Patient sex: F
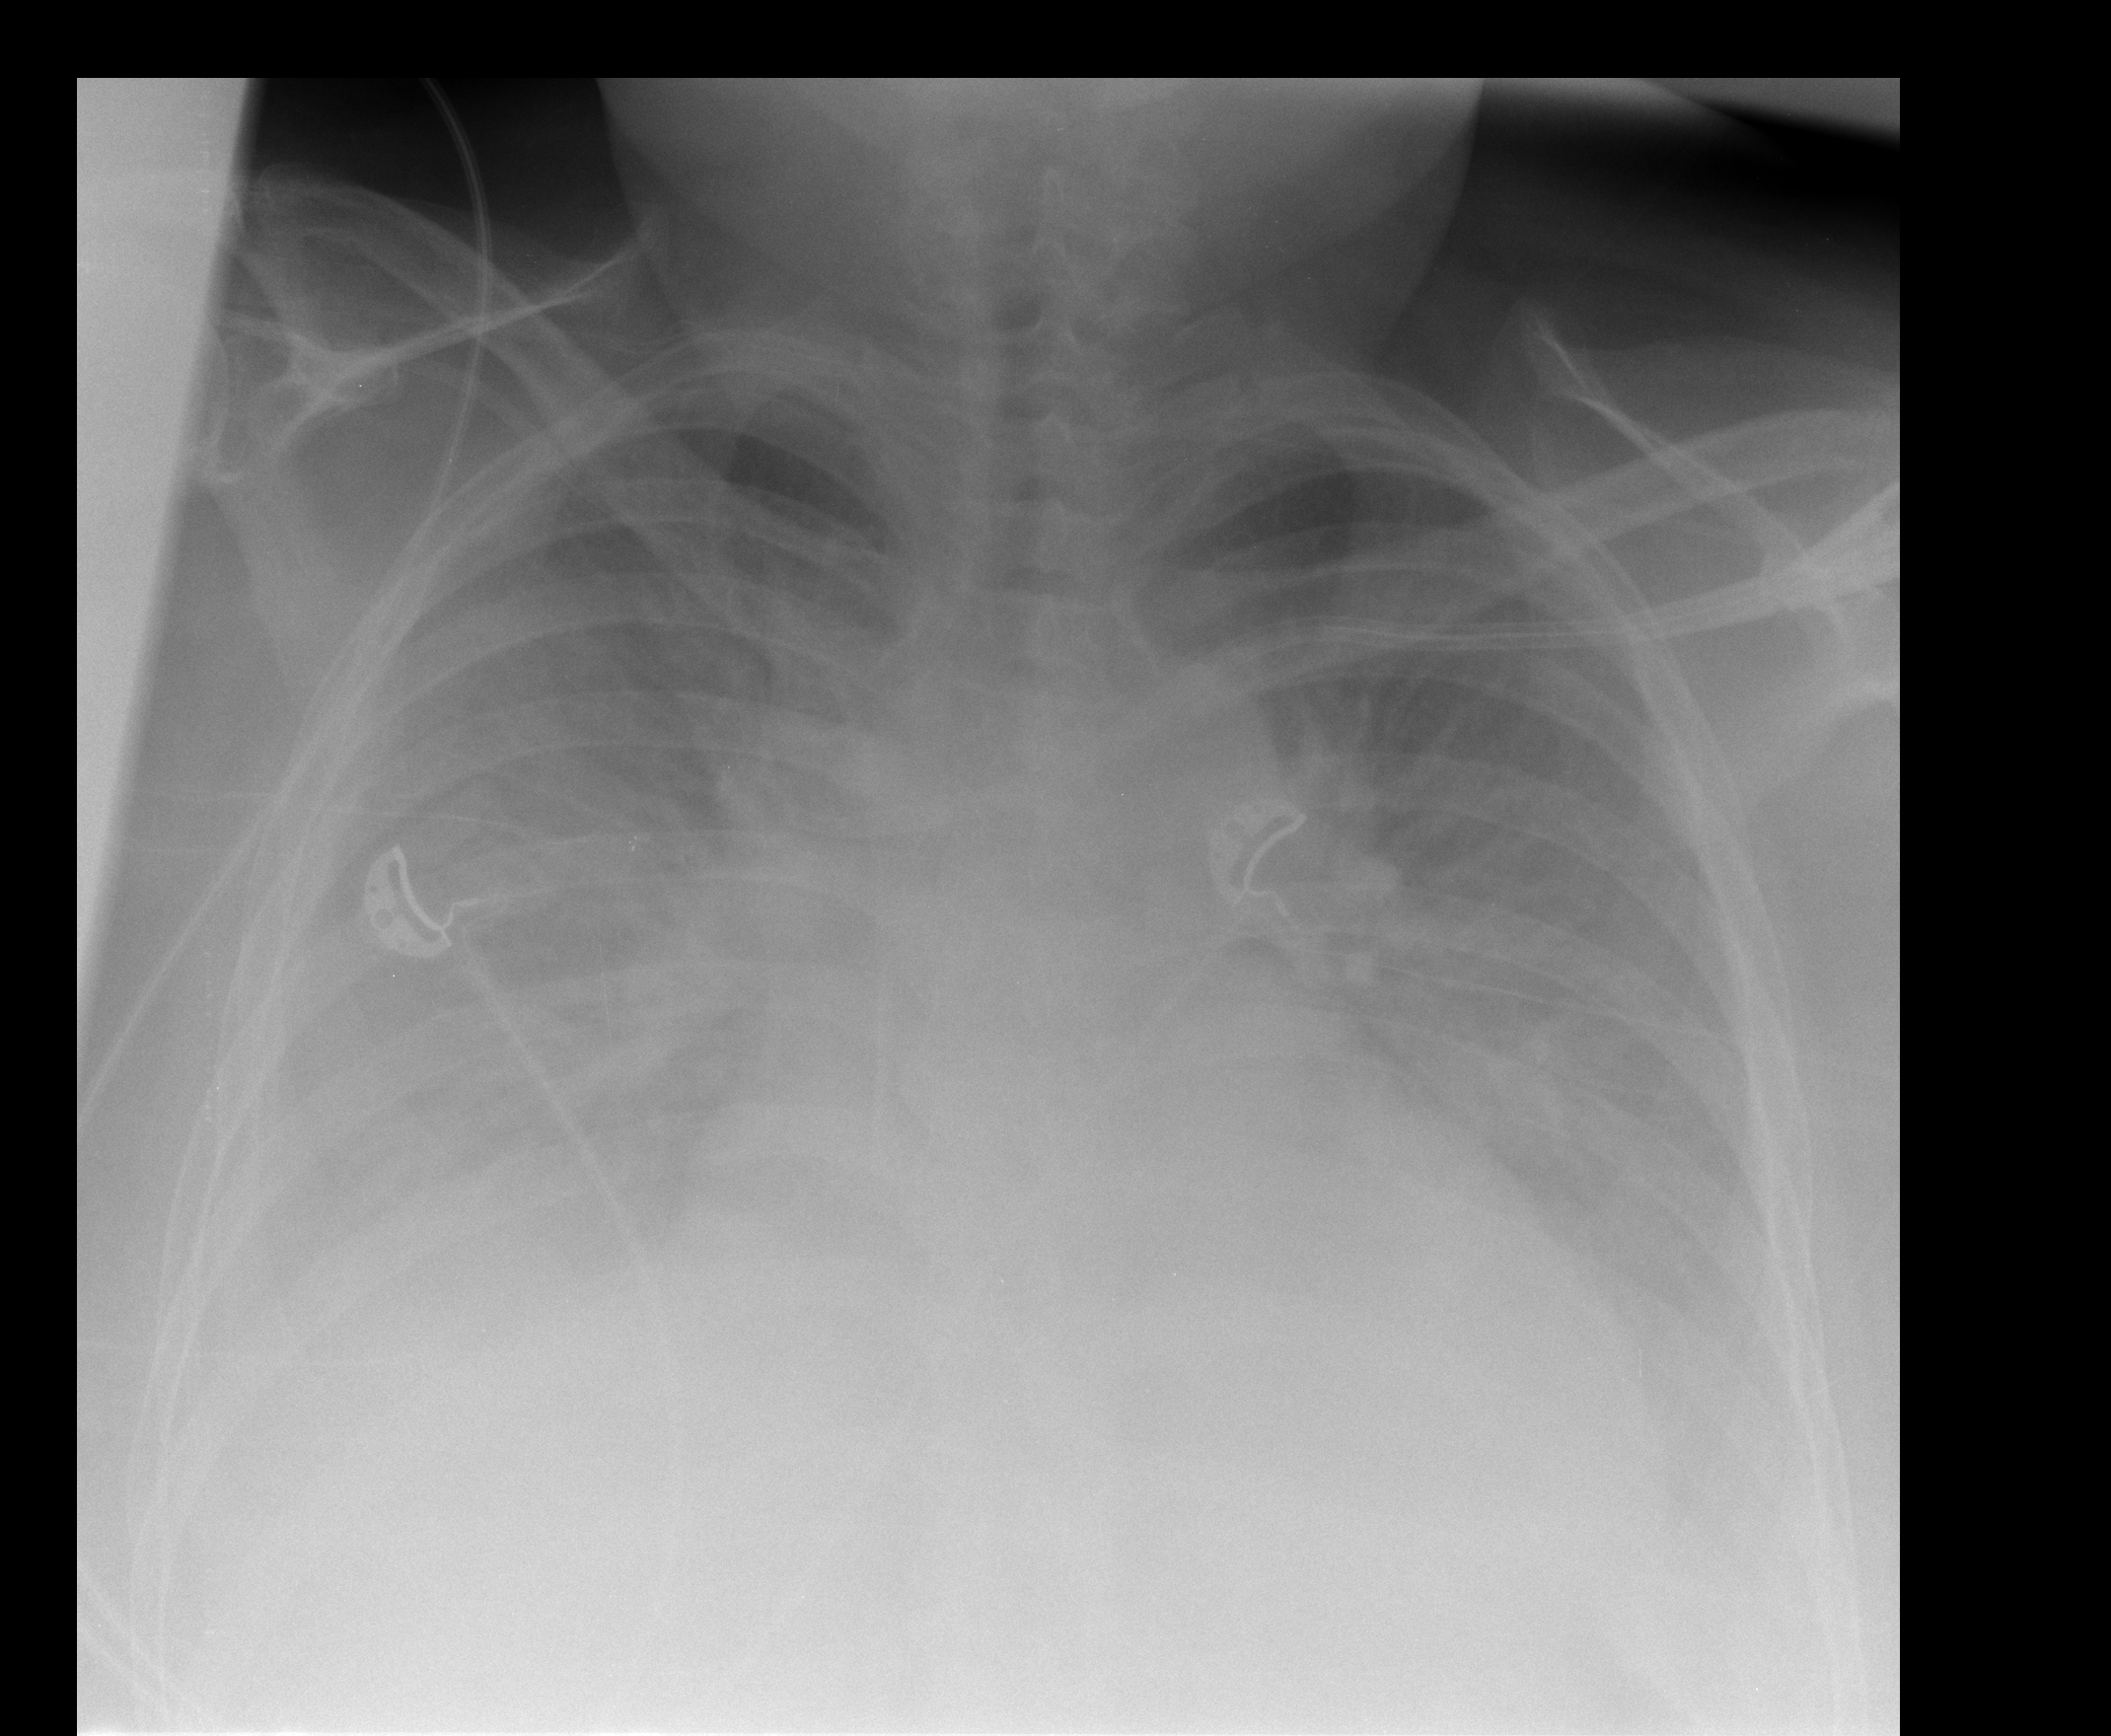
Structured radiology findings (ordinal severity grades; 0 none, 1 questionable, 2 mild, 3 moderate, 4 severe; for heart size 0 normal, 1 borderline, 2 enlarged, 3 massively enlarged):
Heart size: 2
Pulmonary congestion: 3
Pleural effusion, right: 3
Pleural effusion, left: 3
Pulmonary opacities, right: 2
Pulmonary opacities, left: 2
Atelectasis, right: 3
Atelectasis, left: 3